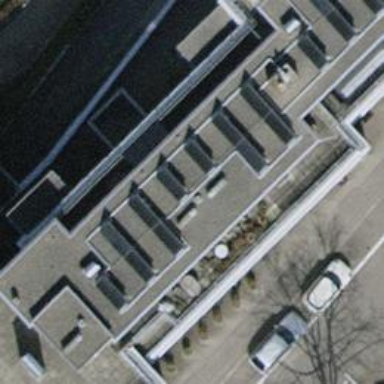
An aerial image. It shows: Flat-roofed apartment building.